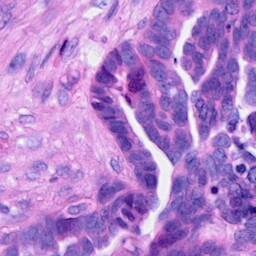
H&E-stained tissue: Ovarian